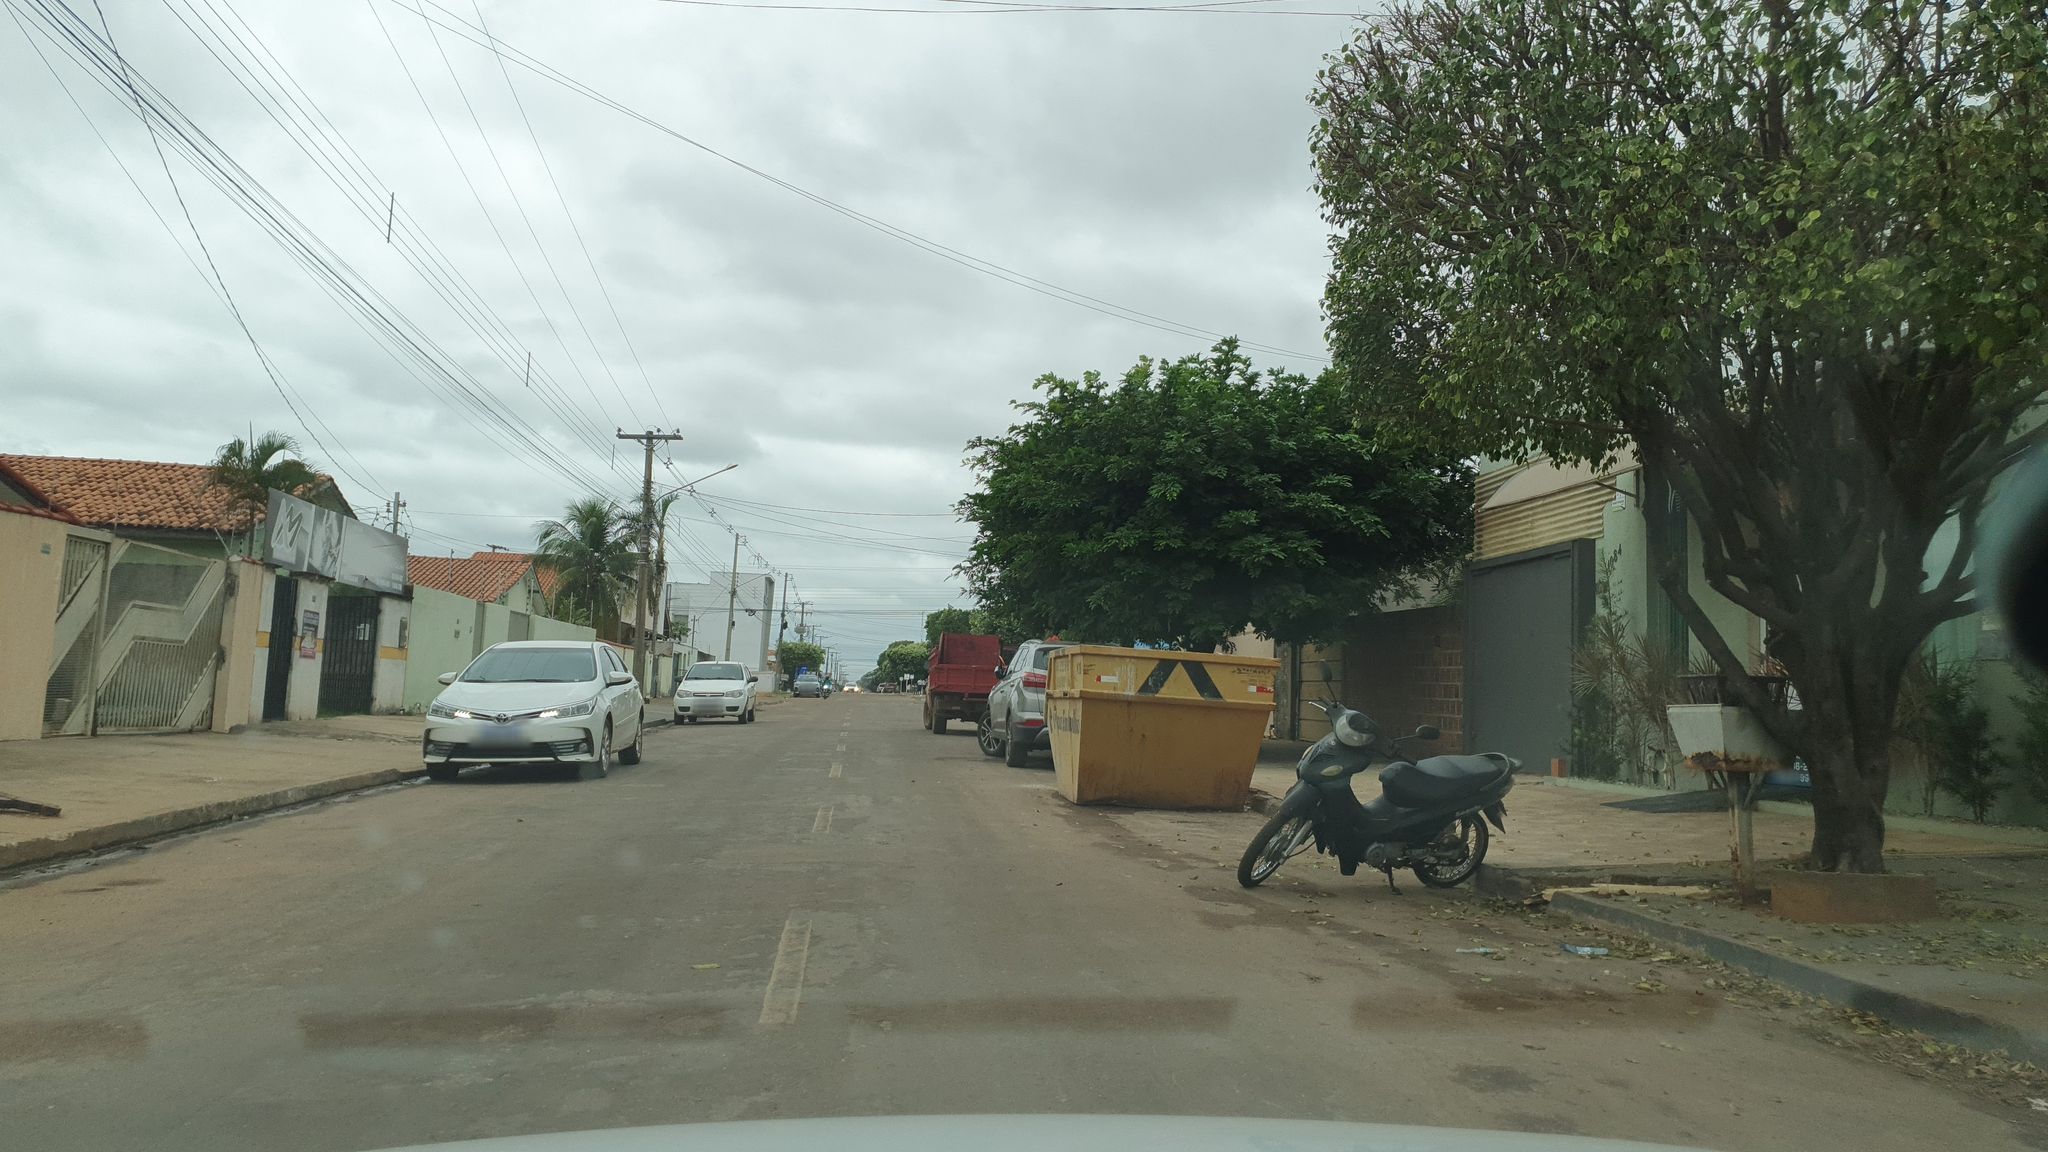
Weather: cloudy
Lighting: day
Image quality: good
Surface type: driving surface
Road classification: residential
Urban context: dense urban cluster
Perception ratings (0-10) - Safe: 6.08, Lively: 5.59, Beautiful: 1.39, Boring: 7.12, Depressing: 1.66, Wealthy: 0.76